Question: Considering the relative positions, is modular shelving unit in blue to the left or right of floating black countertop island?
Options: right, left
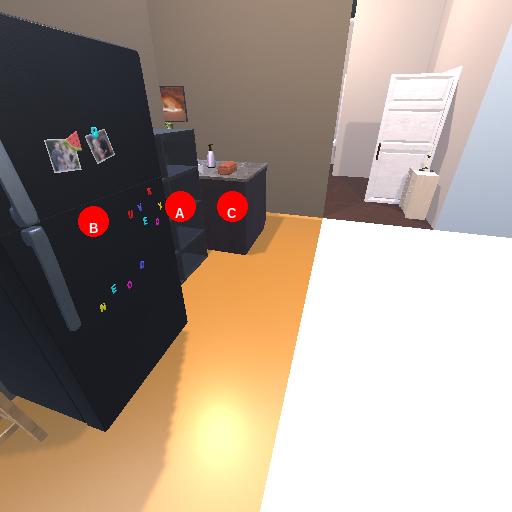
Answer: right